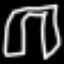
Label: pants